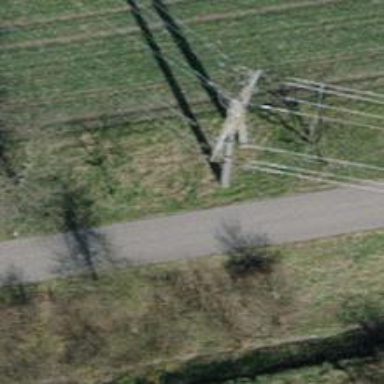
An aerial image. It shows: Three cables of power line.